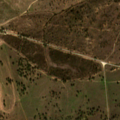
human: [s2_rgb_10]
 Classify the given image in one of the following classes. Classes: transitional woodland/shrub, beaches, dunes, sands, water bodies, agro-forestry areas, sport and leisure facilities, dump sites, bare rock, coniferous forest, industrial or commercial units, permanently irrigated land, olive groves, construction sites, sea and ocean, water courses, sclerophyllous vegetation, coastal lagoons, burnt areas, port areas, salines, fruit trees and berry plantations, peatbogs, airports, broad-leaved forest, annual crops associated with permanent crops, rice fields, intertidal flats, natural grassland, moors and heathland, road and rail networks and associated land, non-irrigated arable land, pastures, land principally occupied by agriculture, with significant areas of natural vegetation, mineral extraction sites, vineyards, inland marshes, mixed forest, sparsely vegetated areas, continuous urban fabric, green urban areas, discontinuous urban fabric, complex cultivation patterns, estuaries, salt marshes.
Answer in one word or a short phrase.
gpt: non-irrigated arable land, agro-forestry areas, transitional woodland/shrub